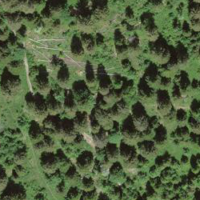
EUNIS habitat code: 43
Species observed at this site:
Astrantia major